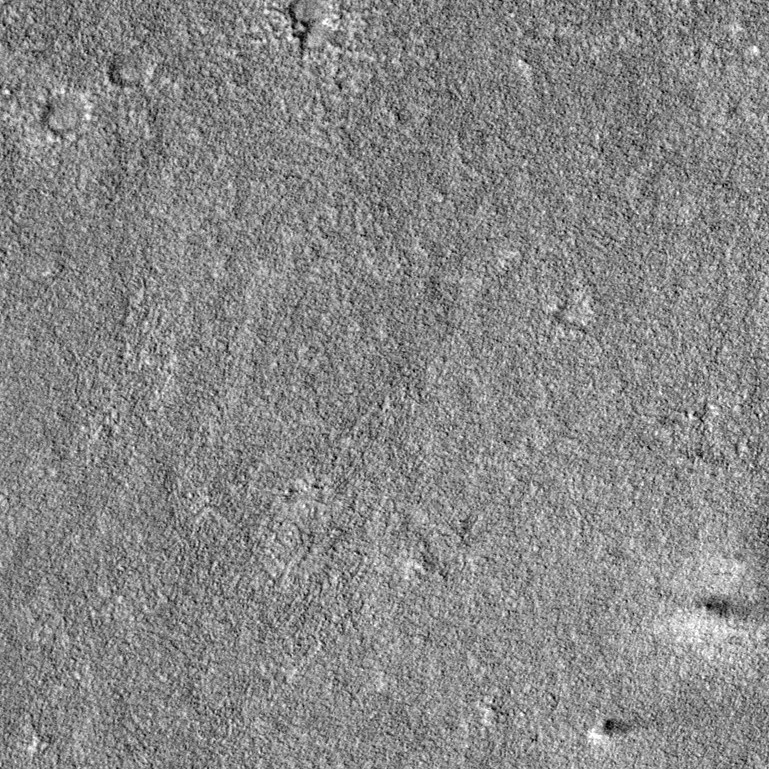
Label: dustdevil, dustdevil